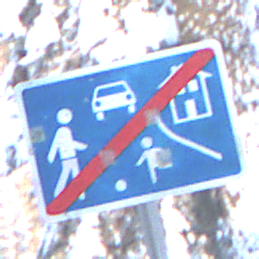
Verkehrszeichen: EndeVerkehrsberuhigterBereich
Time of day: MorningAfternoon
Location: Outdoor (Nature)
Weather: Clear
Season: Winter
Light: Natural